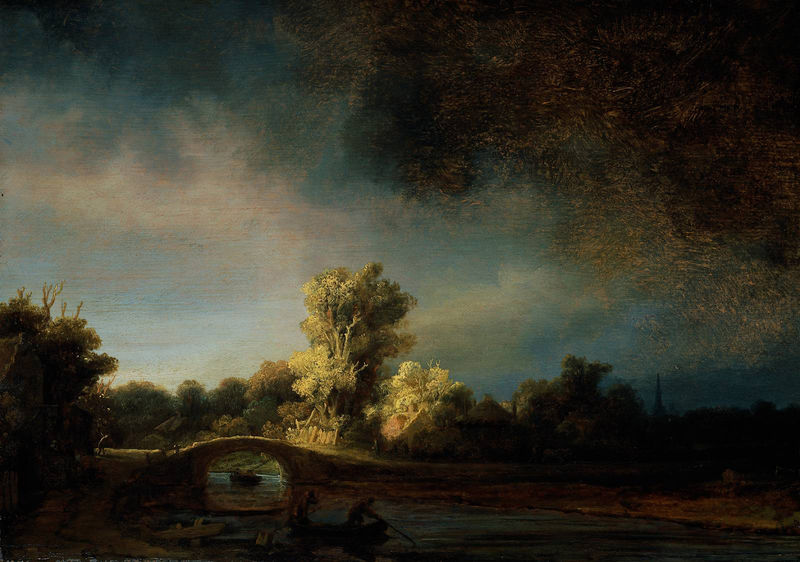
Titel: Die Steinbrücke
Künstler: Rembrandt
Standort: Amsterdam
Institution: Rijksmuseum
Schlagwörter: baum, blau, dunkel, gemälde, himmel, rubens, wasser, wolken, bäume, fluss, grün, kirchturm, landschaft, menschen, ufer, braun, bunt, grau, hell, hintergrund, licht, schwarz, dach, haus, alt, rembrandt, brücke, kirche, sonne, boot, boote, turm, schiff, düster, romantik, sturm, unwetter, ruderer, rudern, stimmung, athmosphäre, regen, blitz, dramatisch, naß, heimgehen